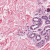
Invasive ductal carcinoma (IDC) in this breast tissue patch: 0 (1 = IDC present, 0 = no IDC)